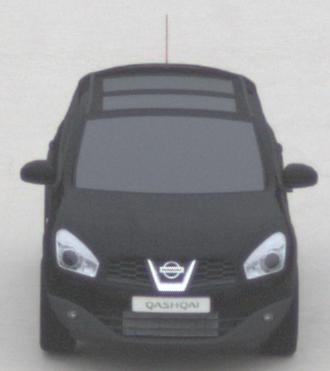
Make: Nissan
Model: Qashqai 1.6
Detailed model: Qashqai (J10)
Model produced from: 2010/03
Model produced until: 2010/08
Doors: 5
Color: black
Road condition: dry road
Daytime: midday
Contrast: low contrast